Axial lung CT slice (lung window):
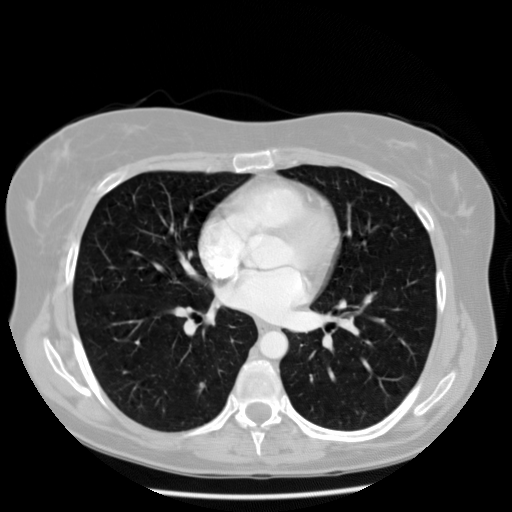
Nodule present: no